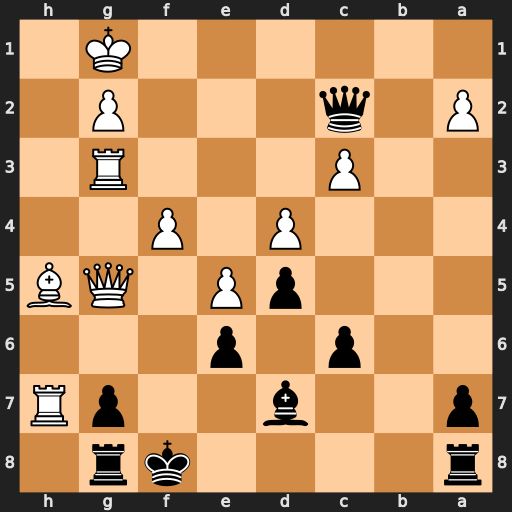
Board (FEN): r4kr1/p2b2pR/2p1p3/3pP1QB/3P1P2/2P3R1/P1q3P1/6K1
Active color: b
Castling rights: -
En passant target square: -
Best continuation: Qb1+ Bd1 Qxh7